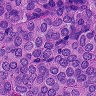
Metastatic tissue present: yes